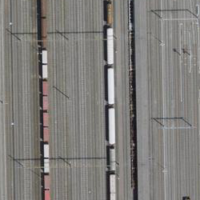
EUNIS habitat code: 57
Species observed at this site:
Delichon urbicum